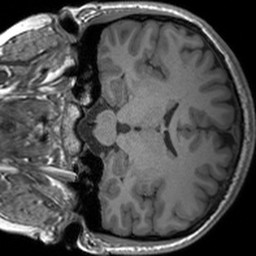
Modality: T1w
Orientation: coronal
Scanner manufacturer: siemens
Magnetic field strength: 3 T
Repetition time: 1.54 s
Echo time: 0.00234 s